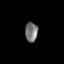
Tissue: skin
Cell type: Epithelial cells
Senescence score: 0.254
Nuclear area (px): 245
Mean DAPI intensity: 117.731